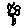
Label: flower